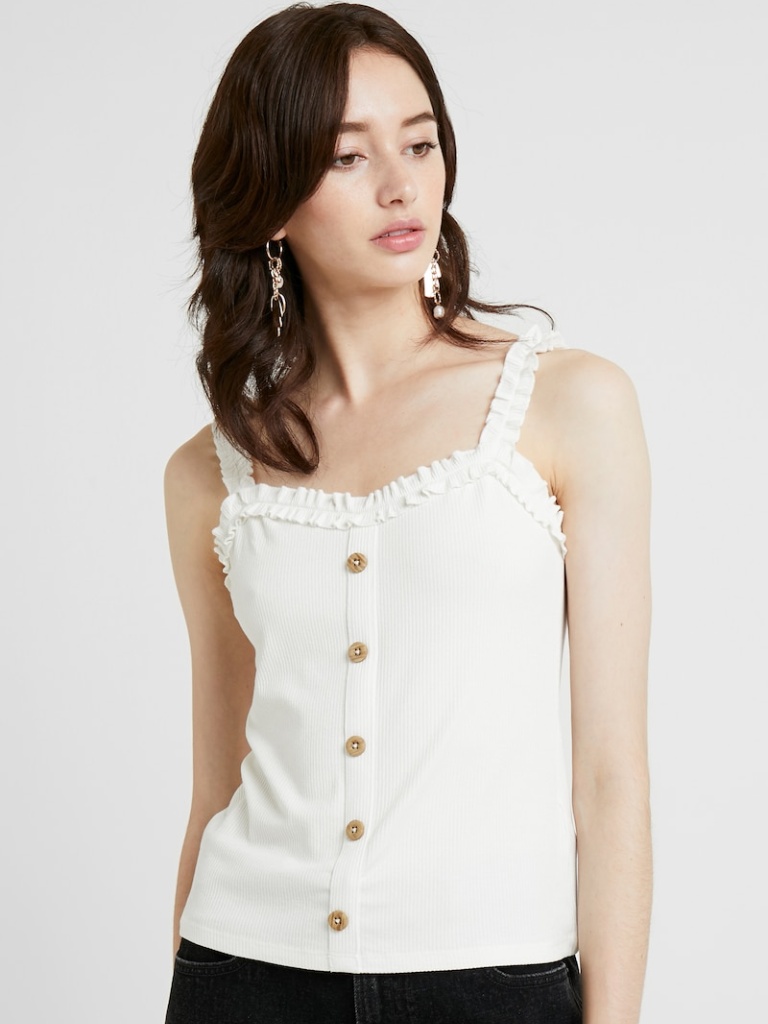
cotton tight sleeveless hip length Untucked square tank